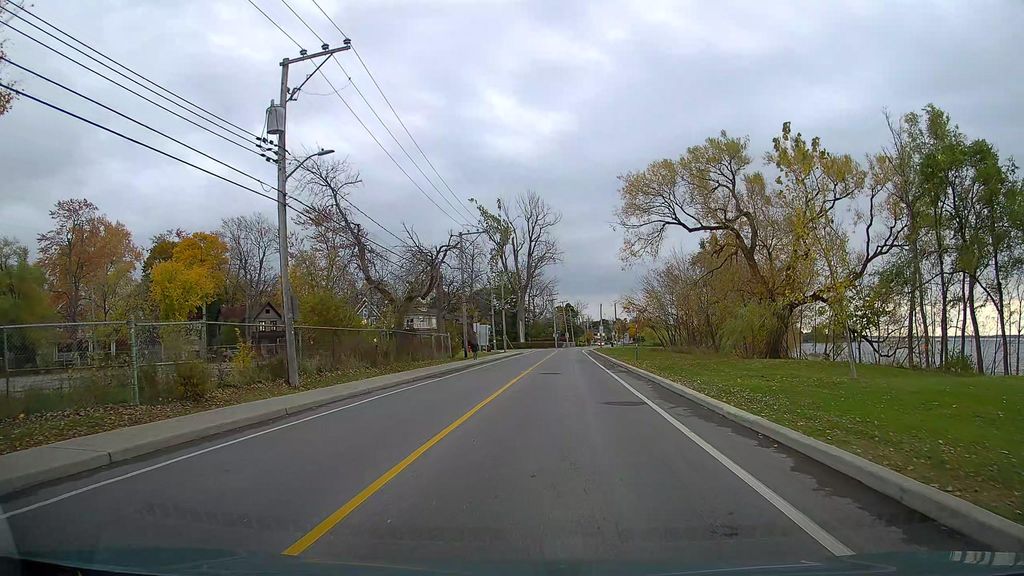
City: montreal